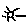
Label: sun